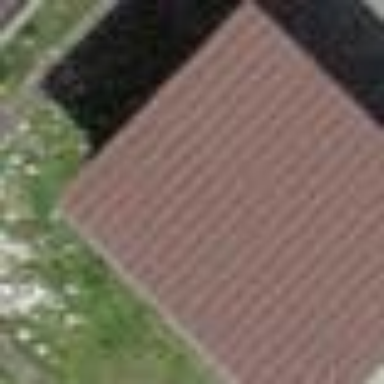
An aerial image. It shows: View of roof of building.